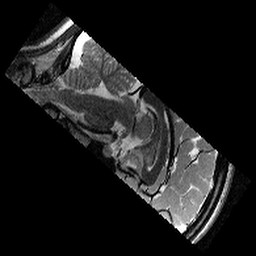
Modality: T2w
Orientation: sagittal
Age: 11
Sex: female
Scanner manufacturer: siemens
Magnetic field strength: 3 T
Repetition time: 9.23 s
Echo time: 0.067 s